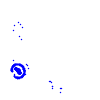
Particle: electron